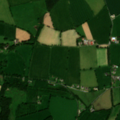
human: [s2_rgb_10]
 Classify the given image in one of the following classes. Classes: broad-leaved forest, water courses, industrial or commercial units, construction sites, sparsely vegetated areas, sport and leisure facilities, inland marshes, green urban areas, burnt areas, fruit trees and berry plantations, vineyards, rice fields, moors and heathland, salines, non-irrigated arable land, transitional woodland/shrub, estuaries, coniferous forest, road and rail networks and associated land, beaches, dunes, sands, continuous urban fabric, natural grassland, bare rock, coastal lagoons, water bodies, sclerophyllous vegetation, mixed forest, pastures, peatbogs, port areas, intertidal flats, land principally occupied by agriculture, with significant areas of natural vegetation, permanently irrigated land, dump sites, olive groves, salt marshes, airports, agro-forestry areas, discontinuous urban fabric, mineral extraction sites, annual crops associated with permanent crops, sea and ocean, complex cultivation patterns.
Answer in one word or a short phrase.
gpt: non-irrigated arable land, pastures, broad-leaved forest